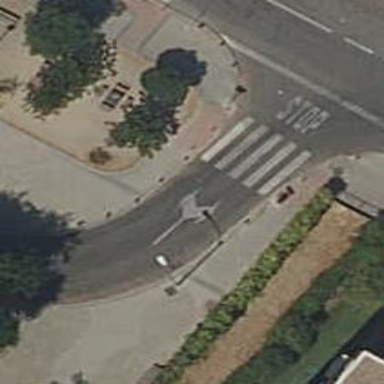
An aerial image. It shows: Uncontrolled road crossing.